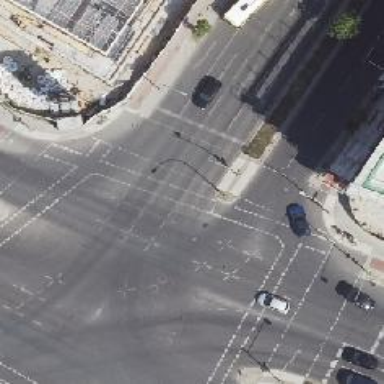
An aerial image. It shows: Footway located on traffic island.